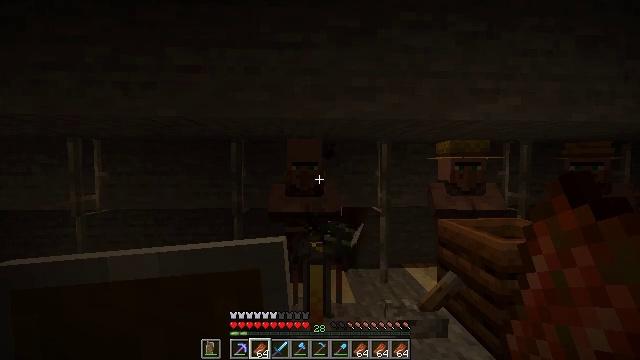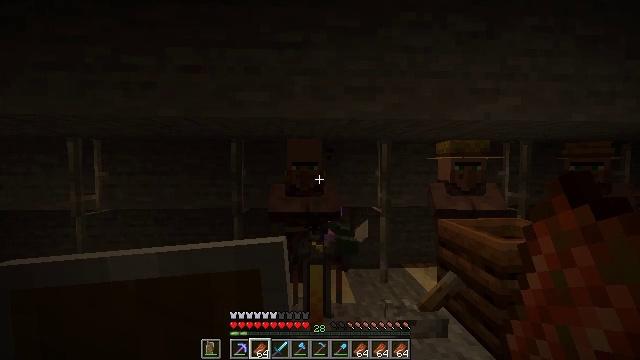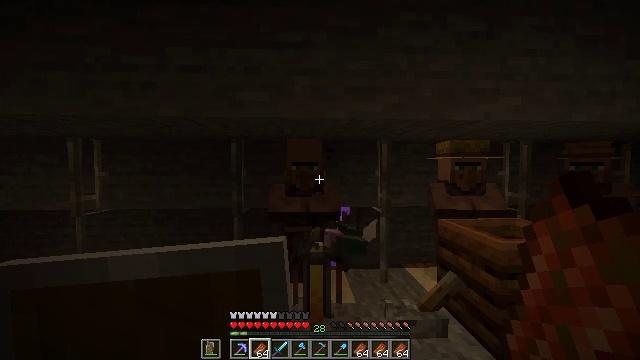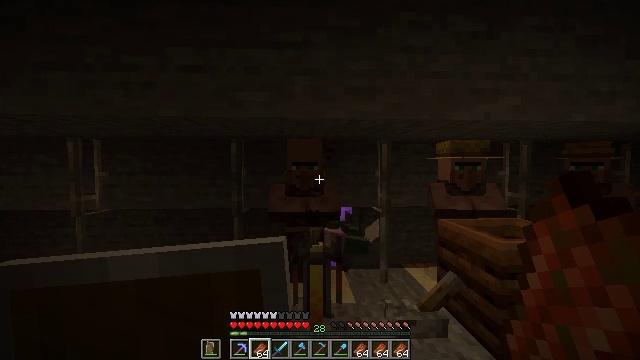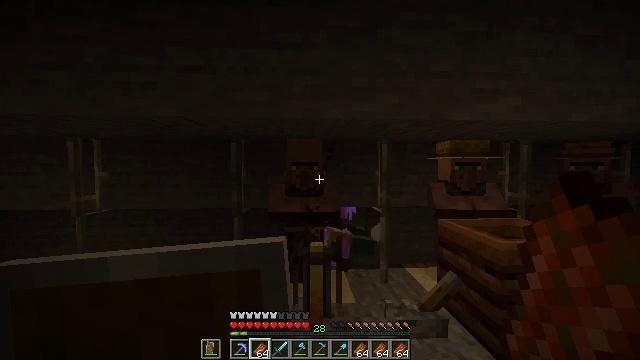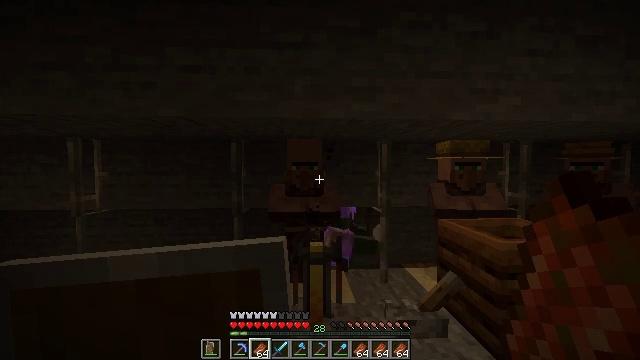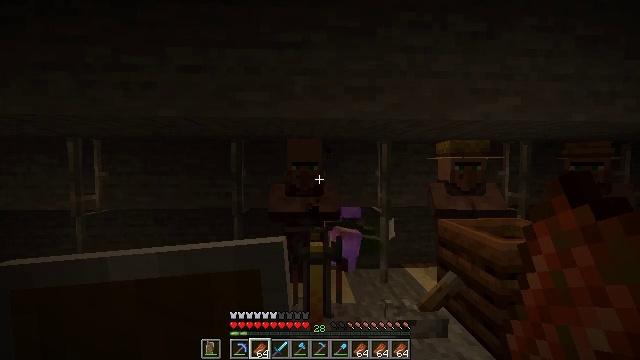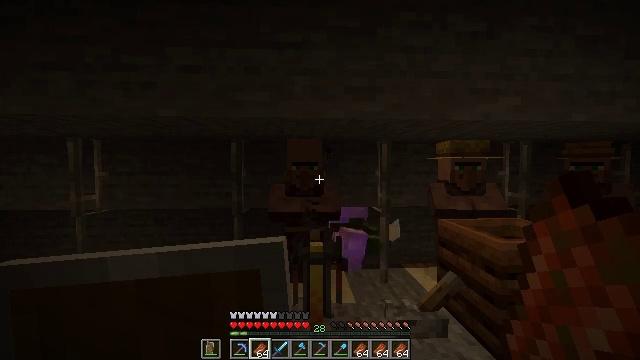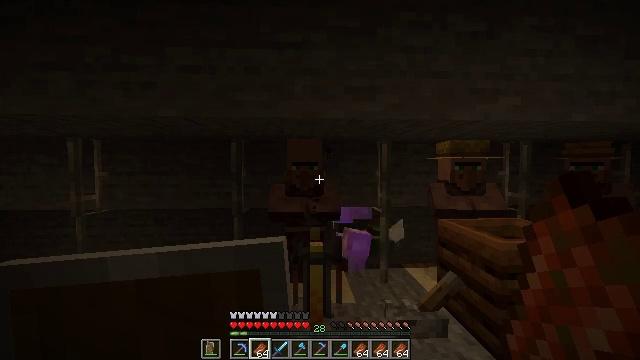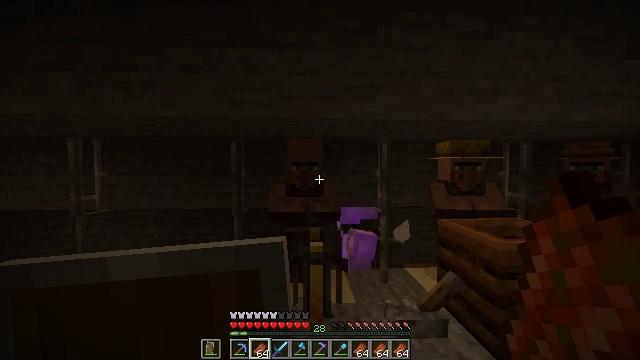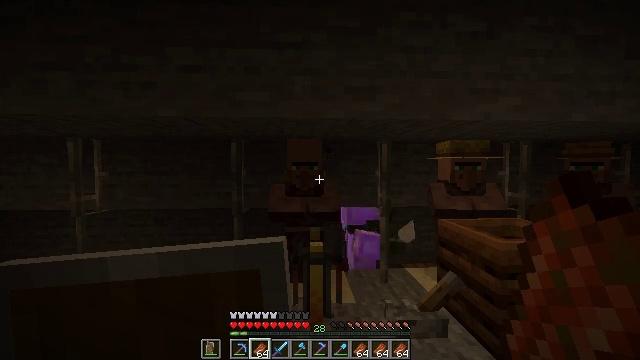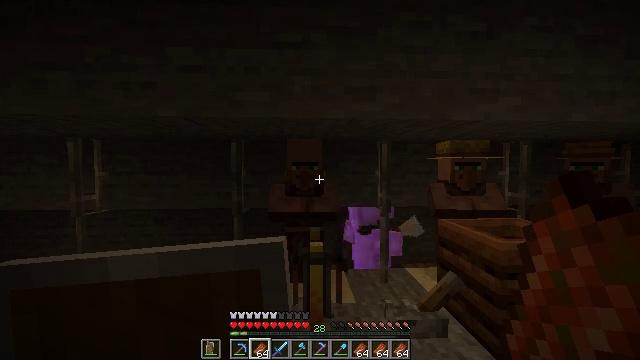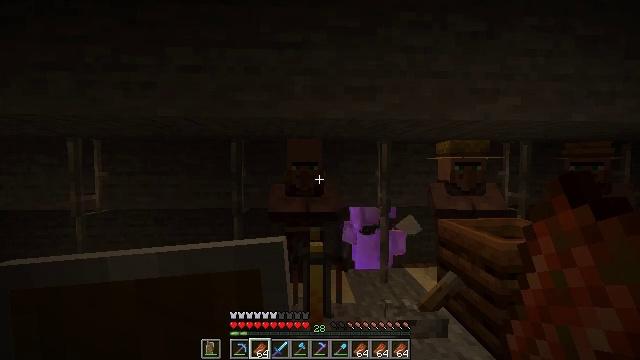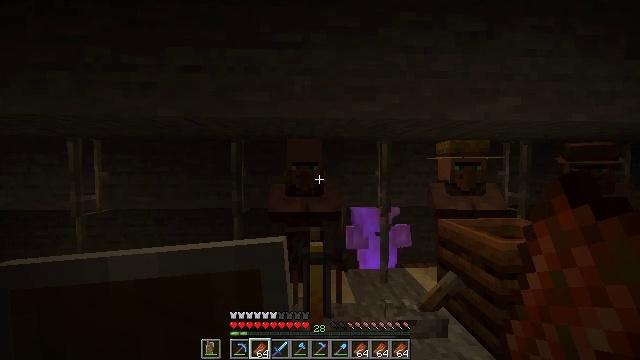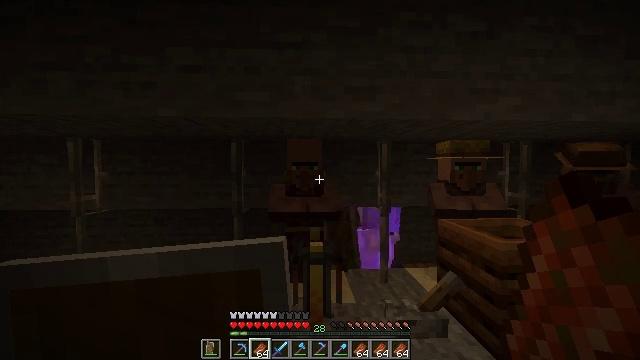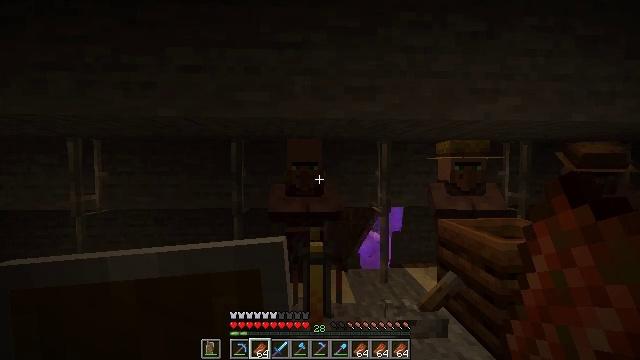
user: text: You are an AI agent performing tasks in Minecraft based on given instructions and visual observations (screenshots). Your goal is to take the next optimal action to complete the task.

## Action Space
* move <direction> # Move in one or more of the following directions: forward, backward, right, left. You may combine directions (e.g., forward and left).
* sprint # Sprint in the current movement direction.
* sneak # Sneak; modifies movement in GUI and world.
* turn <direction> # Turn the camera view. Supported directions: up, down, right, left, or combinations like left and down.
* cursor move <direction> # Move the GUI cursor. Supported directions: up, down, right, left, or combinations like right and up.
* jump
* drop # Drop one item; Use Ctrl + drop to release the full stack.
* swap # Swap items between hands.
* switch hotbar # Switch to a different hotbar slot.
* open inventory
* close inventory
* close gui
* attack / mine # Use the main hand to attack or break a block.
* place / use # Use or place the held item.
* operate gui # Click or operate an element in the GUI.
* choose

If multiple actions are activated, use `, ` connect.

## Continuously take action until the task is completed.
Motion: motion action
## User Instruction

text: Collect the blue shulker box into your inventory.
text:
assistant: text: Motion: no_op
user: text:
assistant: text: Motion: no_op
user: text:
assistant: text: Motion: no_op
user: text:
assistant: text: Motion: no_op
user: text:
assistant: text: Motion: no_op
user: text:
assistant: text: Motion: no_op
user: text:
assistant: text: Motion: no_op
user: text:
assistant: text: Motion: no_op
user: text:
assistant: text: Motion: no_op
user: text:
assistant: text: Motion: no_op
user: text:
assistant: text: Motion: no_op
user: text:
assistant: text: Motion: no_op
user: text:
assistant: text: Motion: no_op
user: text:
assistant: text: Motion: no_op
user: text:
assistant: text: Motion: no_op
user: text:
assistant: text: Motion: no_op
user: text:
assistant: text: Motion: no_op
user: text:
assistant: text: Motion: no_op
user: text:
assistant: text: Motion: no_op
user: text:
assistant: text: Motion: no_op
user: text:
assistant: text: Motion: no_op
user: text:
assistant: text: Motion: no_op
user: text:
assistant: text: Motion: no_op
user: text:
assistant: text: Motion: no_op
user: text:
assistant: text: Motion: no_op
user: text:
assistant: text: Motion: no_op
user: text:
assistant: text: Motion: no_op
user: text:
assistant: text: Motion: no_op
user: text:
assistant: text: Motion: no_op
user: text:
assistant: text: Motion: no_op